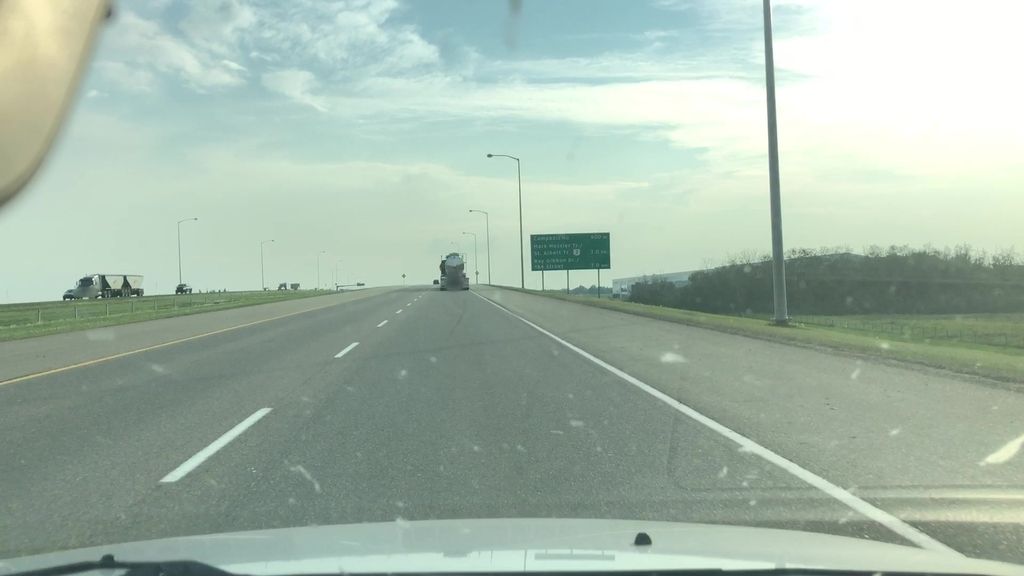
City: edmonton